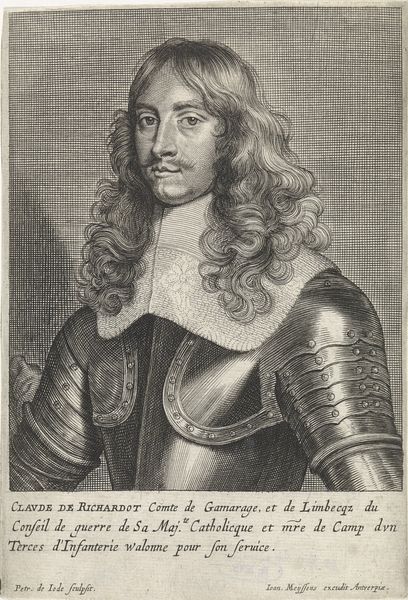
Titel: Portret van Claude de Richardot
Künstler: Pieter de (II) Jode
Standort: Amsterdam
Institution: Rijksmuseum
Schlagwörter: religious, soldier, white, black, collar, face, france, hair, portrait, print, silver, man, armor, armour, eyes, helmet, knight, male, drawing, etching, sketch, french, curls, writing, person, neck, pencil, long hair, cross hatching, text, mustache, moustache, catholic, claude, cross hatch, curly hair, curly, fighter, explorer, half length, infantry, portray, de, helmt, three quarters, richardot, claude de richardot, comte, clavde, clavse de richardot